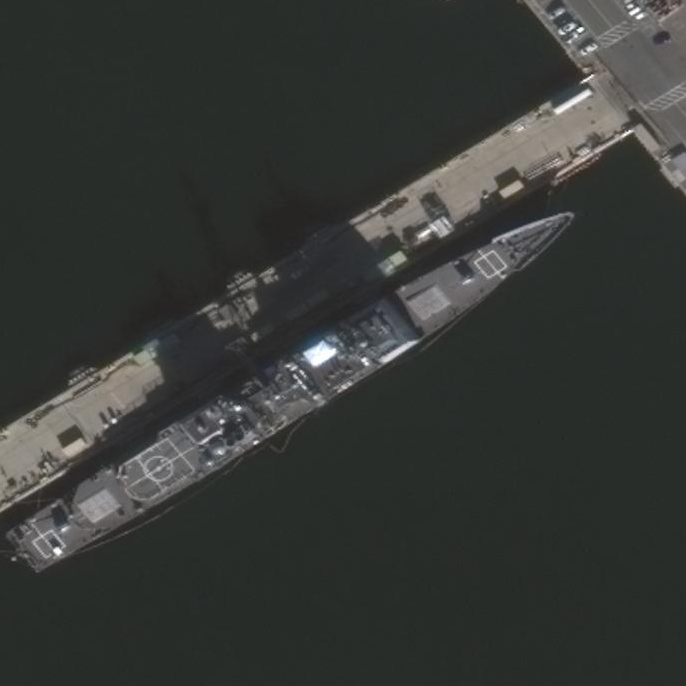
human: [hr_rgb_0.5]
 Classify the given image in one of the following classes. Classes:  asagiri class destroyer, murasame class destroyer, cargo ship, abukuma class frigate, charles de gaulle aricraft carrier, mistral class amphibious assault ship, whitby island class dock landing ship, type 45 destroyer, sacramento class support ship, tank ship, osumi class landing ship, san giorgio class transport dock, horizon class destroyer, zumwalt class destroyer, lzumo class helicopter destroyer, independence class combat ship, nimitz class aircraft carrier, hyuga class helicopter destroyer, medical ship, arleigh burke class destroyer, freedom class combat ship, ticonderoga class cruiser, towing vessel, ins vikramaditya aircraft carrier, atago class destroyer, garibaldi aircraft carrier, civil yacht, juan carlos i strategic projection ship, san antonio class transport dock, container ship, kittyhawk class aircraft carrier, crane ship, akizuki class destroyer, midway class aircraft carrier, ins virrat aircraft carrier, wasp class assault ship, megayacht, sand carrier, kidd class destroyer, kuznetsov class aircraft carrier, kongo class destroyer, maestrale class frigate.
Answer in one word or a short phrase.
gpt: Ticonderoga class cruiser